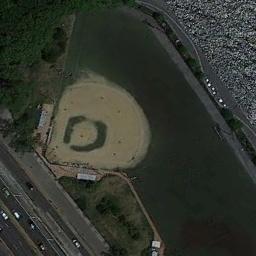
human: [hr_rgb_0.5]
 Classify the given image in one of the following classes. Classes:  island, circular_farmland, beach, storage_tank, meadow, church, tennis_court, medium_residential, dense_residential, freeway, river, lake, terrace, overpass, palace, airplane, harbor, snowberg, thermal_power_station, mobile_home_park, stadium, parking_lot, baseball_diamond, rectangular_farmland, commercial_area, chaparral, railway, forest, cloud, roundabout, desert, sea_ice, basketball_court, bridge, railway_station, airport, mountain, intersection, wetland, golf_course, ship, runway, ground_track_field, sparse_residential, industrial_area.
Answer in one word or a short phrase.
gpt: baseball_diamond